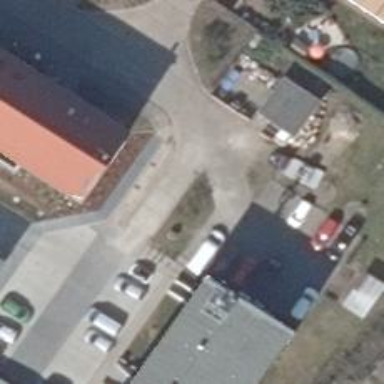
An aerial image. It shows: Concrete driveway serving as service road.